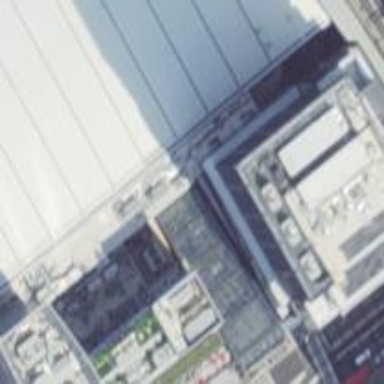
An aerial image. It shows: Close-up view of roof of building.